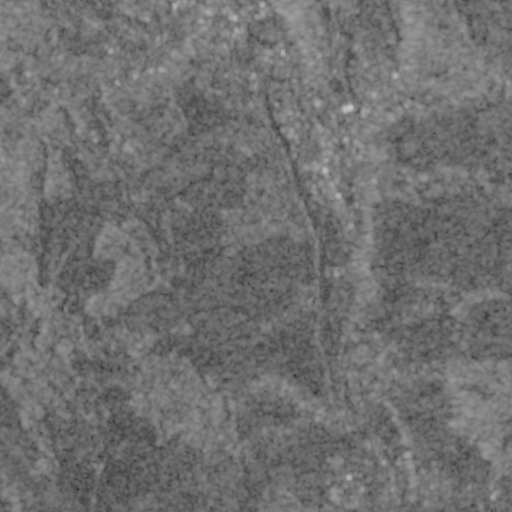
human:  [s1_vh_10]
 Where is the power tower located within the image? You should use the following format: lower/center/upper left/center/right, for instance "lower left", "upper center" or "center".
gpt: The power tower is located in the lower left of the image.
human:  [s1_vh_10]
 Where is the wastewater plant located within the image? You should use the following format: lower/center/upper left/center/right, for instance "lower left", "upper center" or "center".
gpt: The wastewater plant is located in the center right of the image.
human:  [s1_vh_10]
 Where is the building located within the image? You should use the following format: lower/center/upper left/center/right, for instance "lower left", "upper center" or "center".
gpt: There is no building in the image.

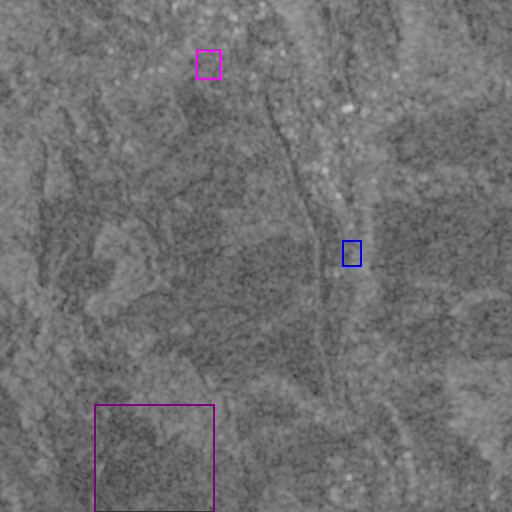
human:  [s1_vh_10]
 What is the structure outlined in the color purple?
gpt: The structure outlined in purple is a crop field.
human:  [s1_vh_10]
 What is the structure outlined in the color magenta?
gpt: The structure outlined in magenta is a park.
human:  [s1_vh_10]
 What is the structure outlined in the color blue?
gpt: The structure outlined in blue is a wastewater plant.
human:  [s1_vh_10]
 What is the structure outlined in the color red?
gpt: There is no red outline.